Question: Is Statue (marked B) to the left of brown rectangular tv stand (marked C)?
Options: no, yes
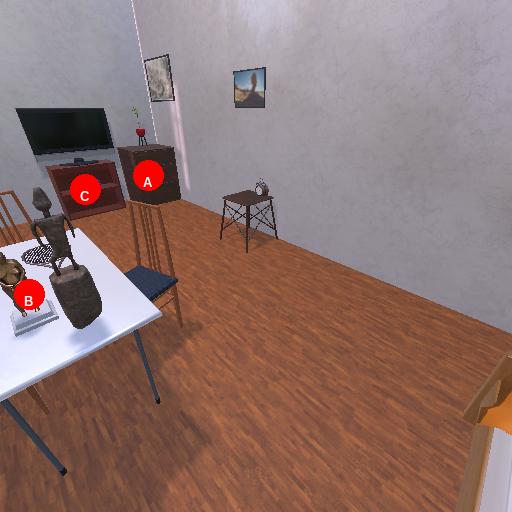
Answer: no